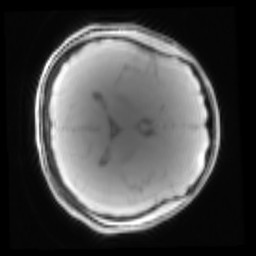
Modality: PDw
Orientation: axial
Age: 17
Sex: female
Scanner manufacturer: siemens
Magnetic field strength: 3 T
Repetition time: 0.25 s
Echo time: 0.00103 s